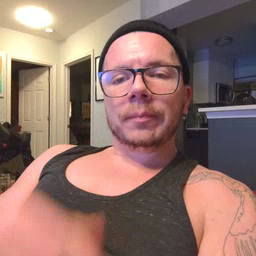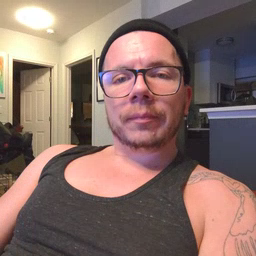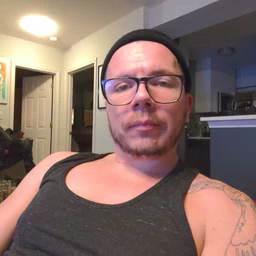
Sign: green